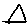
Label: triangle